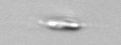
Label: flagellate_morphotype3